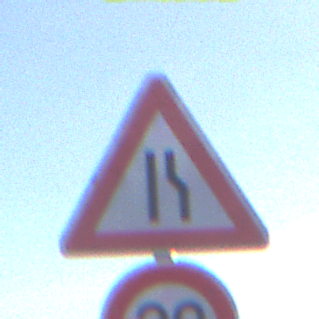
Verkehrszeichen: EinseitigVerengteFahrbahnRechts
Zusatzzeichen unten: Geschwindigkeit20
Umgebung: Outdoor, RoadRail
Tageszeit: MorningAfternoon
Wetter: PartlyCloudy
Licht: Natural
Jahreszeit: NotSpecified
Kontrast: HighContrast